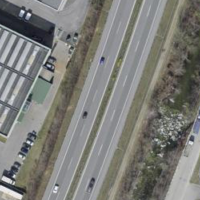
EUNIS habitat code: 57
Species observed at this site:
Ostrya carpinifolia
Corvus corax